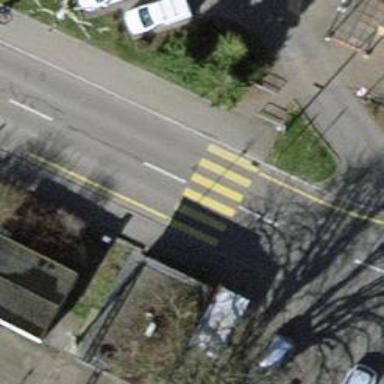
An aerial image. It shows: Uncontrolled zebra crossing on the road.